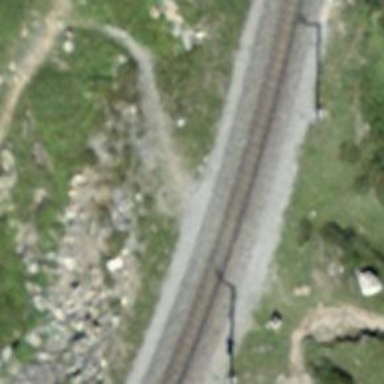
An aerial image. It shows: Uncontrolled railway crossing.